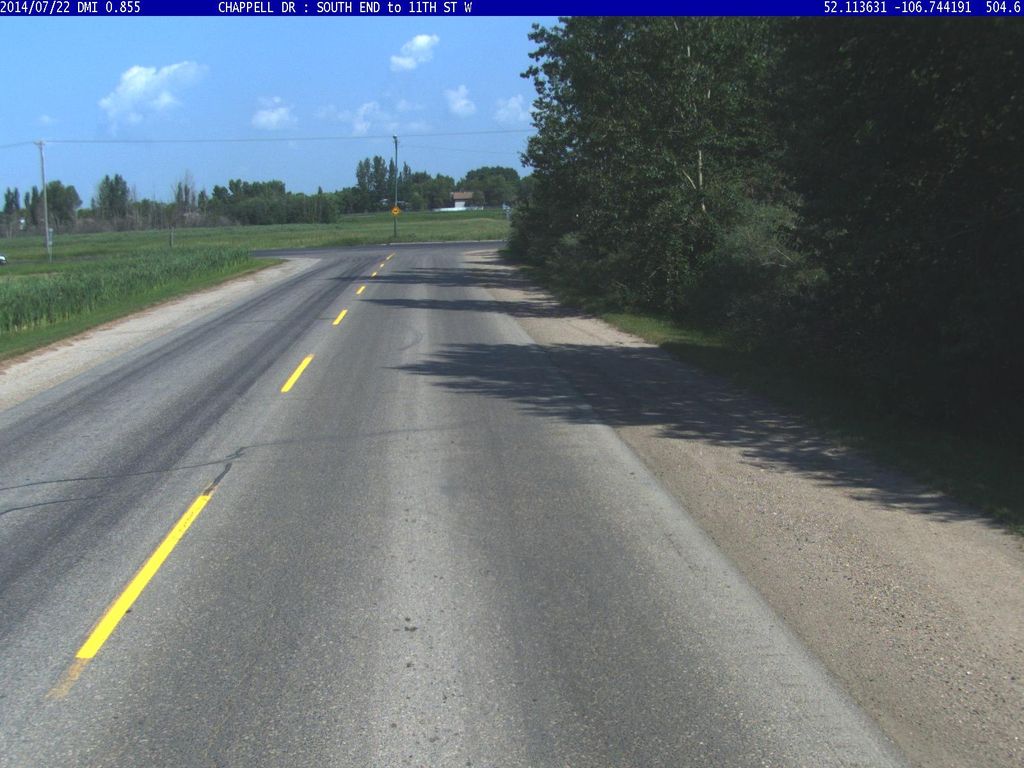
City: saskatoon